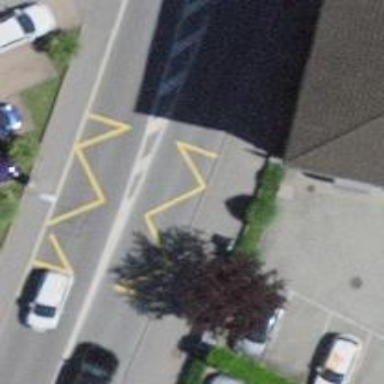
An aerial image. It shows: Bus stop with platform for public transport.